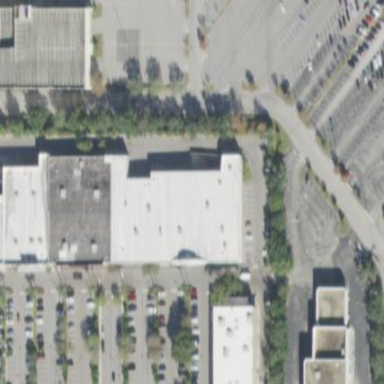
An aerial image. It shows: Retail building.